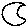
Label: moon